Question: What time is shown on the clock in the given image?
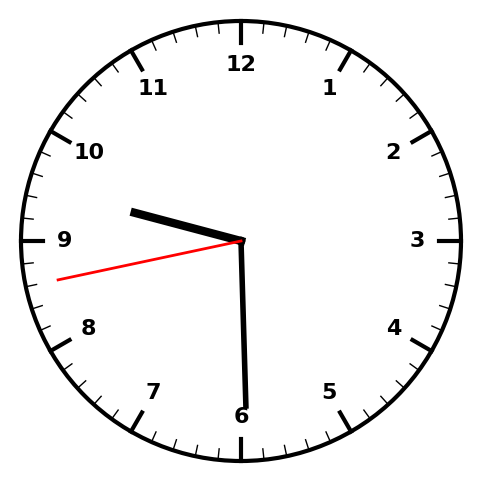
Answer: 09:29:43